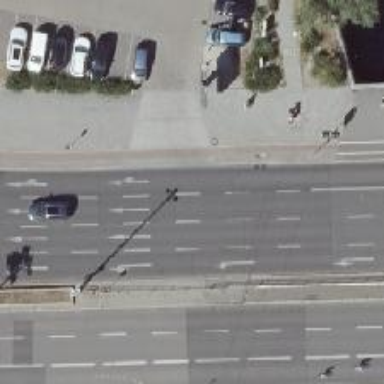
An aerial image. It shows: Secondary road with asphalt surface. The right sidewalk also has asphalt surface.